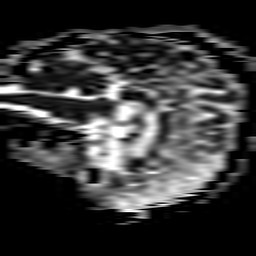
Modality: ADC
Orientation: sagittal
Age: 57
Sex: female
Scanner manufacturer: philips
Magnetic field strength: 3 T
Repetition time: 3.33 s
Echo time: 0.076 s